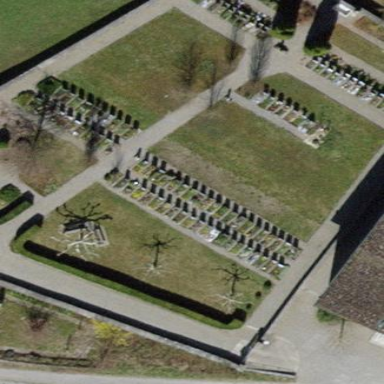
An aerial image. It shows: Cemetery.